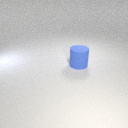
large blue rubber cylinder